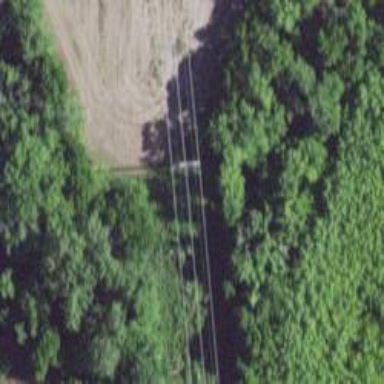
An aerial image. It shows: H-frame designed tower for power lines.